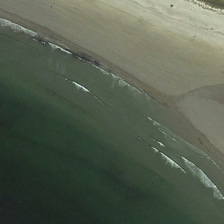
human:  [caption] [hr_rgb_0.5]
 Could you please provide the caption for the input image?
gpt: the beach is decorated with stripes on it .

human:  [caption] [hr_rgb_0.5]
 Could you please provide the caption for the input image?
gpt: the sea is calm and a few short lines of waves can be seen in the sea .

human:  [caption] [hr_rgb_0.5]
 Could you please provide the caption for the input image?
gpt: the sea is calm and a few short lines of waves can be seen in the sea .

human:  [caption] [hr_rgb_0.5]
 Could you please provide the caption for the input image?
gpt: the fanshaped sea next to the brown beach .

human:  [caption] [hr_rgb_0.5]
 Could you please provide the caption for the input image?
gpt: several small white waves are between green ocean and yellow beach .